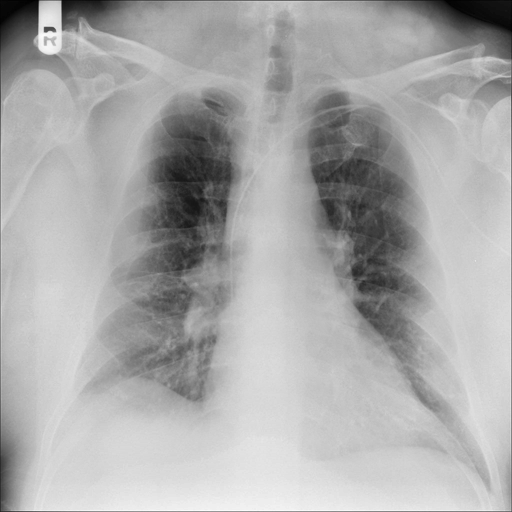
Finding: NORMAL